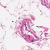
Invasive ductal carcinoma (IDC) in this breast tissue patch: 0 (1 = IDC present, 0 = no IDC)